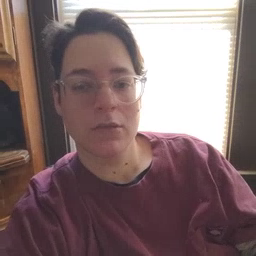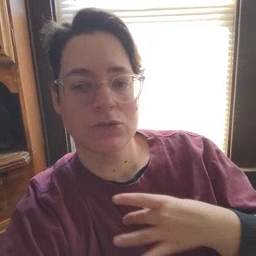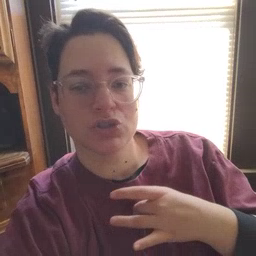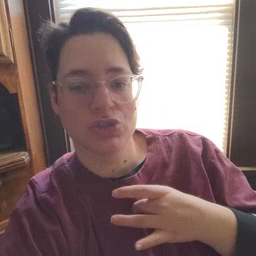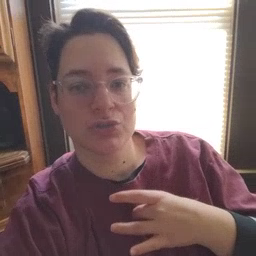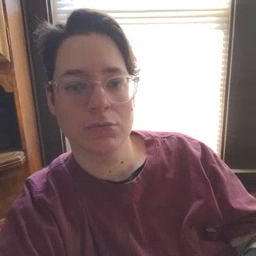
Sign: shirt